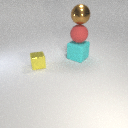
large cyan rubber cube to the right of small yellow metal cube